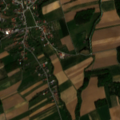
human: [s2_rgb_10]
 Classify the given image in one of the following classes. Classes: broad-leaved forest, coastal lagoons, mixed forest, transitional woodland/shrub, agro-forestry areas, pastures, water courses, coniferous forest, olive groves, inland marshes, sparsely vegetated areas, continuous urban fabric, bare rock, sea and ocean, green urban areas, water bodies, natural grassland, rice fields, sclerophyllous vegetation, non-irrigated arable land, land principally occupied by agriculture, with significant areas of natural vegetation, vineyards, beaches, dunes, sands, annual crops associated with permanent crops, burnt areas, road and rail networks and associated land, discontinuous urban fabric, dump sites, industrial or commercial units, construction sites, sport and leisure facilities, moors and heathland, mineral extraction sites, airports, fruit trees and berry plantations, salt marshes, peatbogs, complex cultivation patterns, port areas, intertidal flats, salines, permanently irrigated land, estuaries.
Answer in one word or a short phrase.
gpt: non-irrigated arable land, complex cultivation patterns, land principally occupied by agriculture, with significant areas of natural vegetation, mixed forest